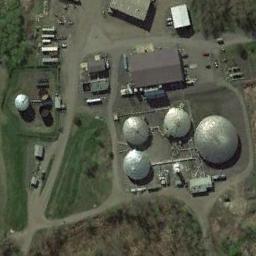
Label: storage_tank